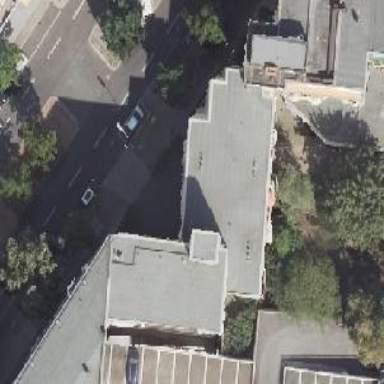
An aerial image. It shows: Apartment building with flat roof.